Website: macys
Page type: payment
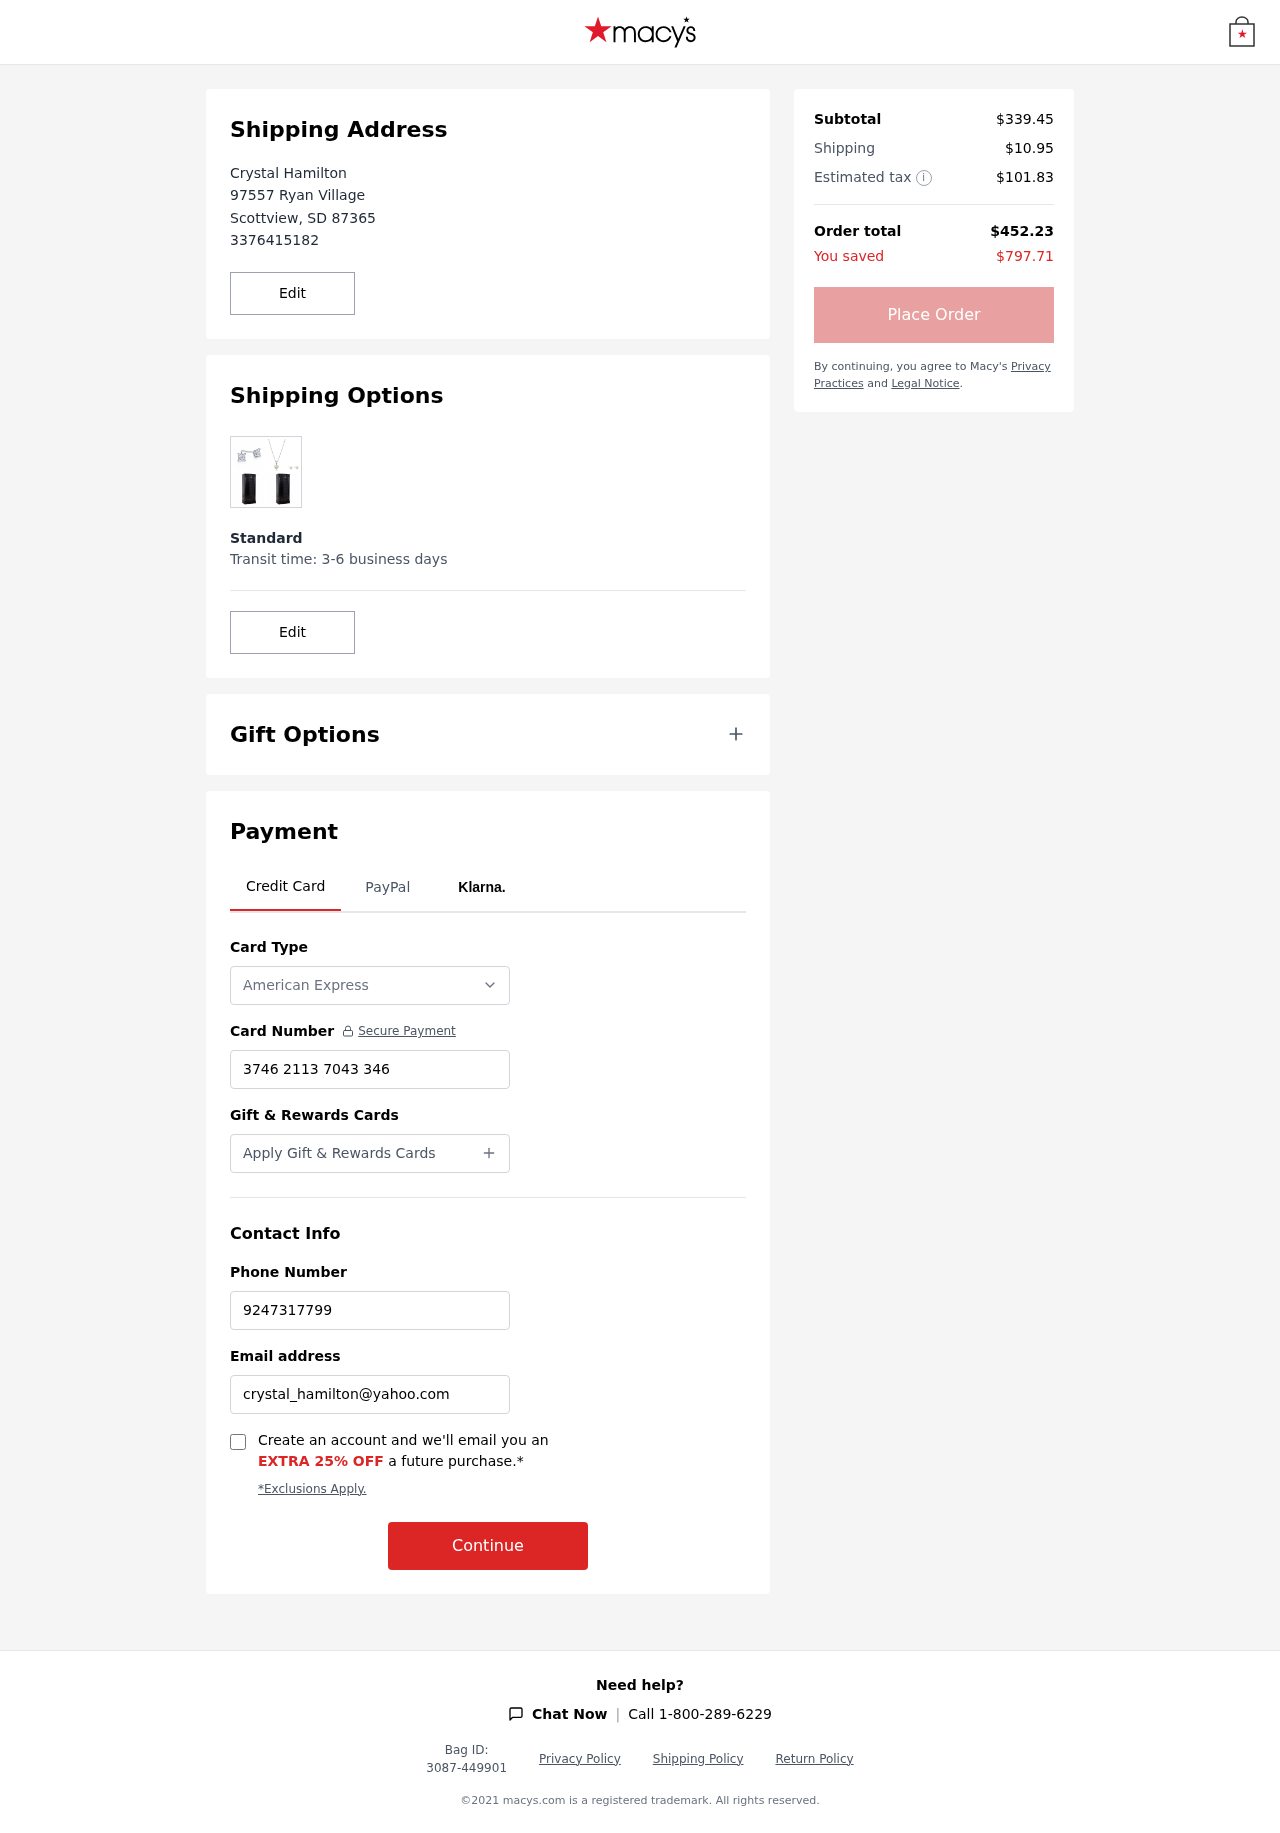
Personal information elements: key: PII_CARD_NUMBER
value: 3746 2113 7043 346
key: PII_CARD_TYPE
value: American Express
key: PII_CITY
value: Scottview
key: PII_EMAIL
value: crystal_hamilton@yahoo.com
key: PII_FULLNAME
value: Crystal Hamilton
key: PII_PHONE
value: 3376415182
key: PII_PHONE_ALT
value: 9247317799
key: PII_POSTCODE
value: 87365
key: PII_STATE_ABBR
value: SD
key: PII_STREET
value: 97557 Ryan Village
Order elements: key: ORDER_SUBTOTAL
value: $339.45
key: ORDER_SHIPPING_COST
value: $10.95
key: ORDER_TAX
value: $101.83
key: ORDER_TOTAL
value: $452.23
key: ORDER_SAVINGS
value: $797.71